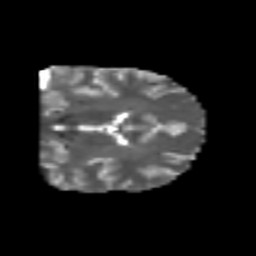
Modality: T2w
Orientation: coronal
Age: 25
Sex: male
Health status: healthy